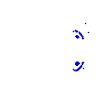
Particle: electron